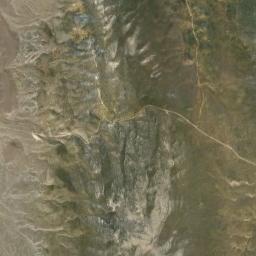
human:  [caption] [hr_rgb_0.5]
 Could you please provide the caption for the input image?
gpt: The mountain is uneven and rough .

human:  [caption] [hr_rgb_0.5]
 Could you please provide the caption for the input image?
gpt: The mountain is full of yellow soil .

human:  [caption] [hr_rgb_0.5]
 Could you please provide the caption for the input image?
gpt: The mountain has a rugged surface and some roads go through the mountain .

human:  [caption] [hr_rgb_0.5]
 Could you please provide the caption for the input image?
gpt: The mountain is covered with brown mud .

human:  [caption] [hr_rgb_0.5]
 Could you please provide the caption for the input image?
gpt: There are green mosses on the mountain .